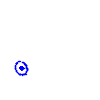
Particle: pion